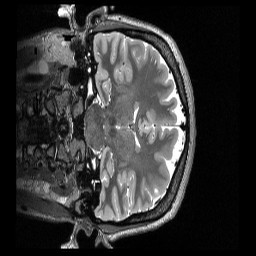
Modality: T2w
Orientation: coronal
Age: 22
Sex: female
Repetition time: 3.2 s
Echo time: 0.563 s